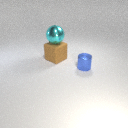
small blue metal cylinder to the right of large brown rubber cube